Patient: sex F, age 26
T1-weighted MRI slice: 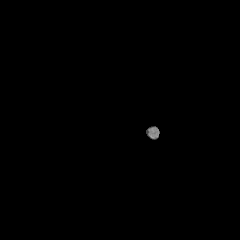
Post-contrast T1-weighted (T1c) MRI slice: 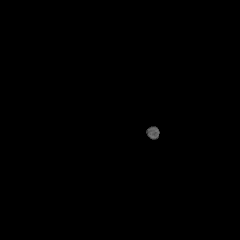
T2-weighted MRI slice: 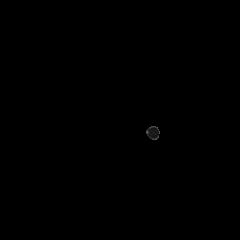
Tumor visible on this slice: no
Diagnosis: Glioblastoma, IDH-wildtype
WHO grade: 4